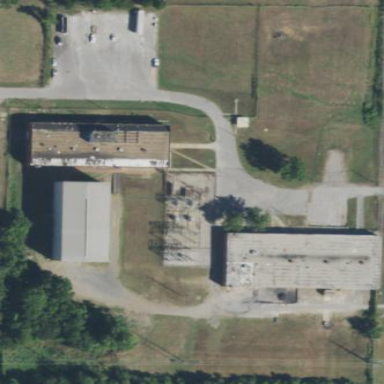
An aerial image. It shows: Historic factory.